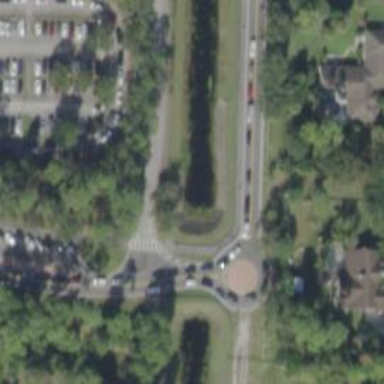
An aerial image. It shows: Culvert underpass for canal.